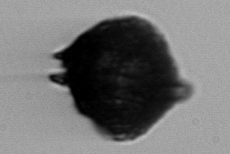
Label: Gonyaulax